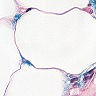
Metastatic tissue present: no